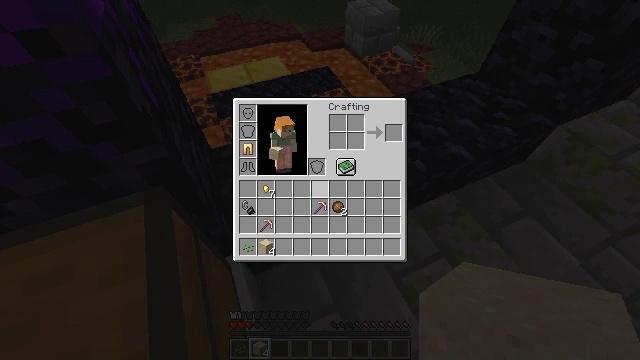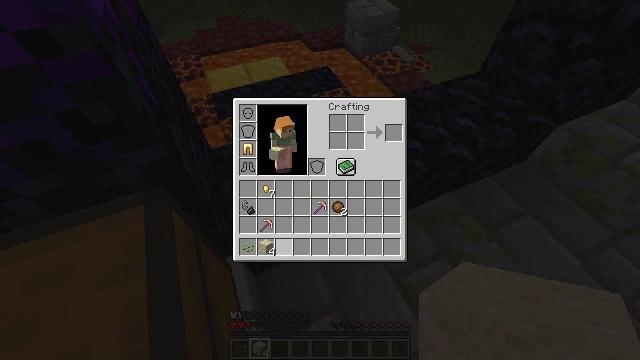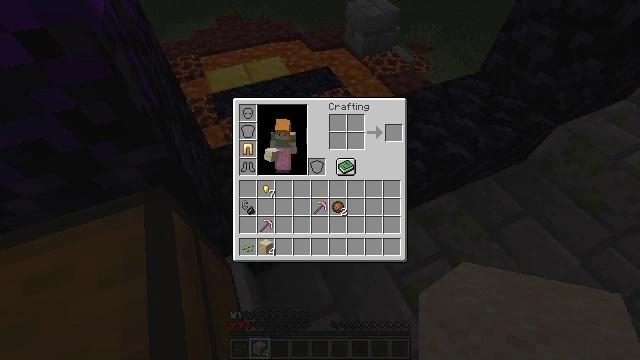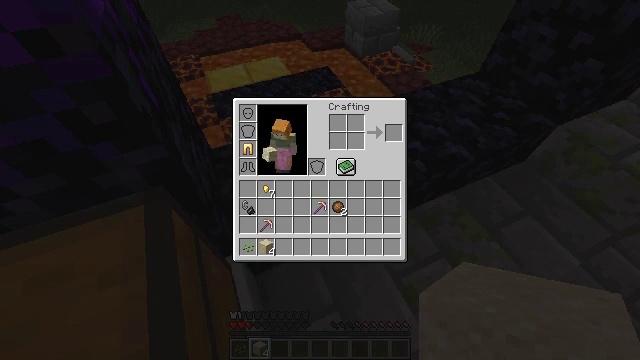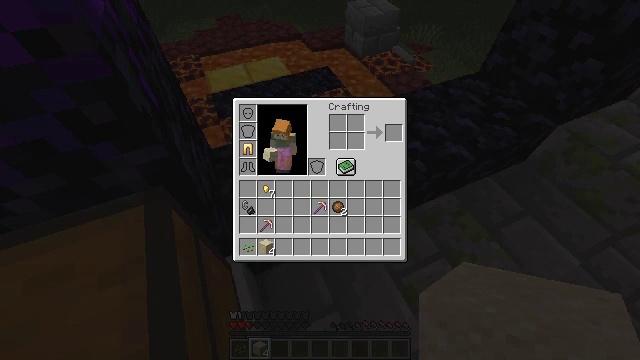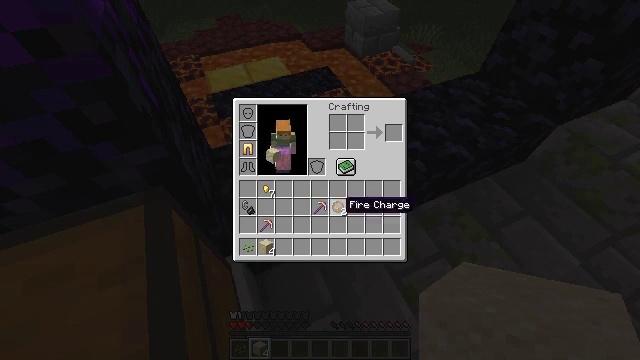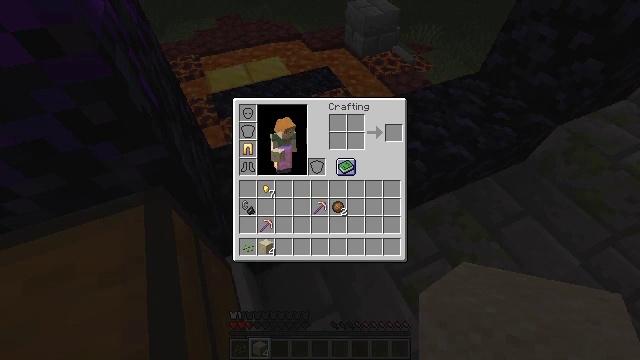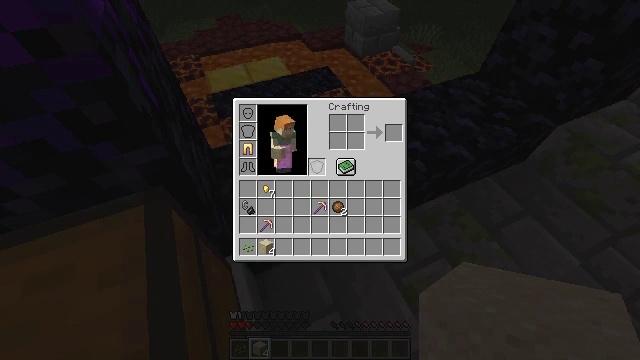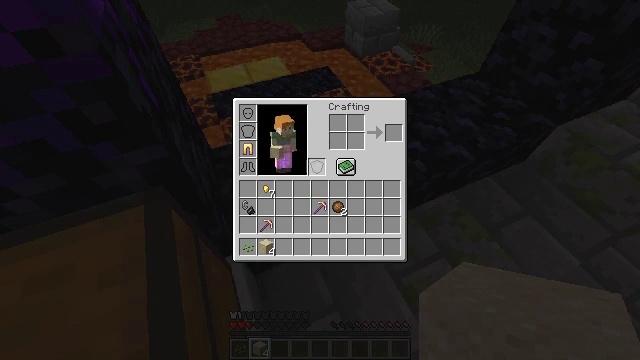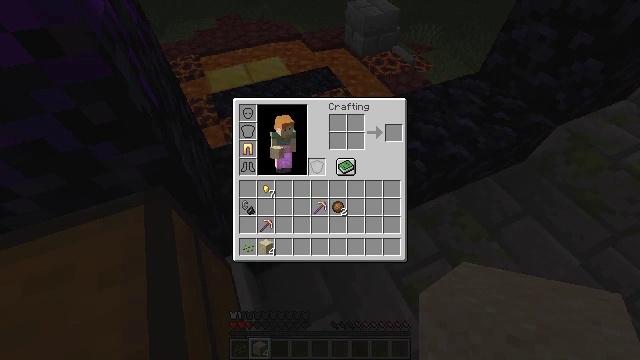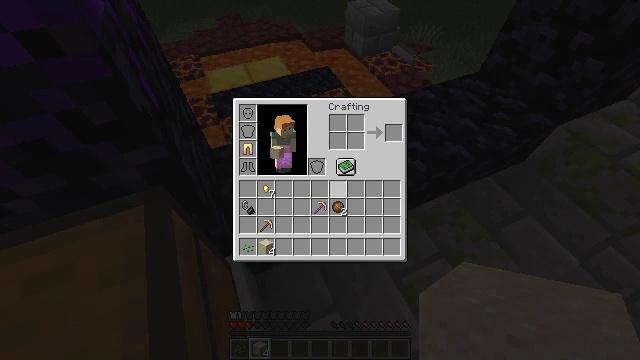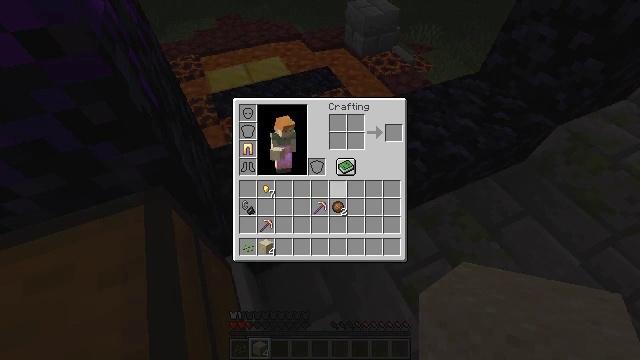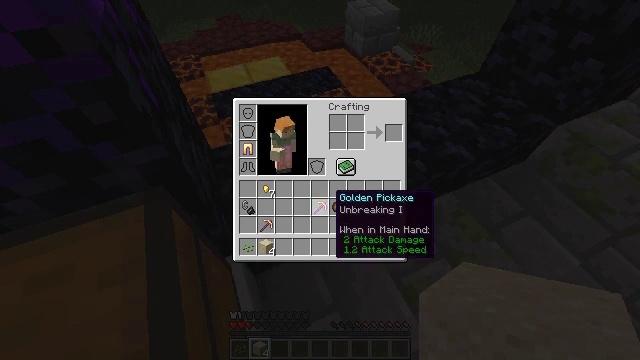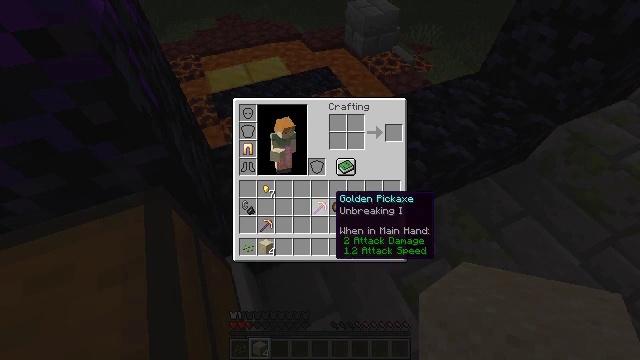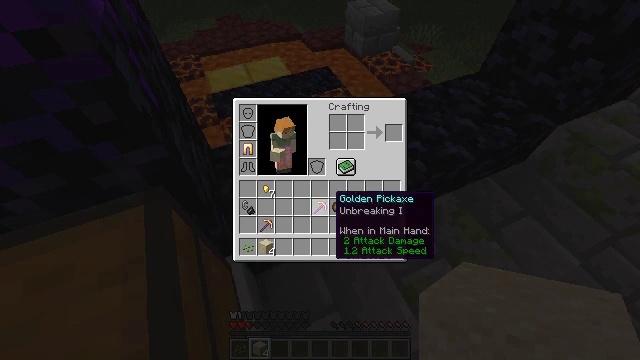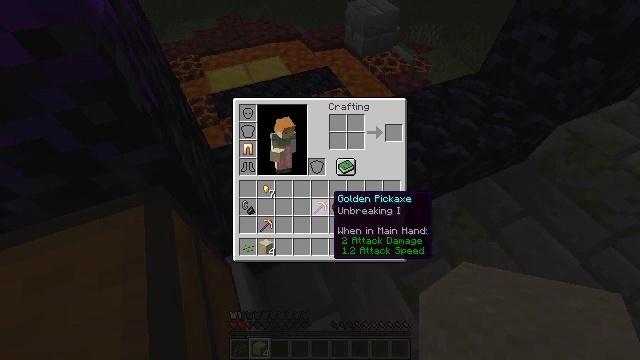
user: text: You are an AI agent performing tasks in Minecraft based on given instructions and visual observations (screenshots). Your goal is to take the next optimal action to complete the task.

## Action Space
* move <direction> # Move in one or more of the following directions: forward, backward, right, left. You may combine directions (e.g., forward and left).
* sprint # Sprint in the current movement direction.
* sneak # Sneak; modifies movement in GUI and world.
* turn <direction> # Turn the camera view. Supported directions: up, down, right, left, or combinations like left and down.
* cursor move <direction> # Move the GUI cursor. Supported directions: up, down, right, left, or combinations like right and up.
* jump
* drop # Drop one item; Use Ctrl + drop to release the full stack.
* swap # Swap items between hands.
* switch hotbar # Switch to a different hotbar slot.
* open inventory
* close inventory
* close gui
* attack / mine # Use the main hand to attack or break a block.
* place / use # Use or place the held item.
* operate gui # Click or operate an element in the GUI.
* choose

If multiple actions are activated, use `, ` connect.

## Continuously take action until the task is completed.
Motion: motion action
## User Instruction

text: Collect tall grass by breaking it.
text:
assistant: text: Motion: turn left and down
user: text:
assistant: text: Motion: turn left and down
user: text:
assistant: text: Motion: no_op
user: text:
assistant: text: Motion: turn right and up
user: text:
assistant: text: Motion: turn right and up
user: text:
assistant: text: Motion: turn right and up
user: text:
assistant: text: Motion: turn left
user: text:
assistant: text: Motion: no_op
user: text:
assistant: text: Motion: no_op
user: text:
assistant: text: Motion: turn right and down
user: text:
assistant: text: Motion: turn down
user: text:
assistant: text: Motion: turn down
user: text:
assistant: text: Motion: no_op
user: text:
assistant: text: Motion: no_op
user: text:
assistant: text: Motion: no_op
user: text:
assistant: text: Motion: no_op
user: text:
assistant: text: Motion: no_op
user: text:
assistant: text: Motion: attack / mine
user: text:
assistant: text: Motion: attack / mine
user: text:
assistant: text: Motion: turn down, attack / mine
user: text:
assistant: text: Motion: turn left and down
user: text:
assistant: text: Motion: turn left and down
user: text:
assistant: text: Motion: no_op
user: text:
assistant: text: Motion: no_op
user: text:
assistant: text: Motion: no_op
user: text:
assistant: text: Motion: no_op
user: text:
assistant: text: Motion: no_op
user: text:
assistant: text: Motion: no_op
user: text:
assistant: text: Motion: no_op
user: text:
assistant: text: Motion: no_op